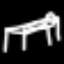
Label: bed